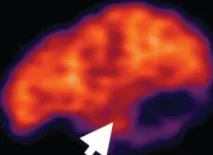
Sagittal projections that show no uptake in the injury at the right temporal level (white arrow).
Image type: radiology (spect)